Field crop: maize
Growth stage: 2
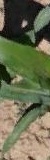
Species: maize